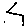
Label: line